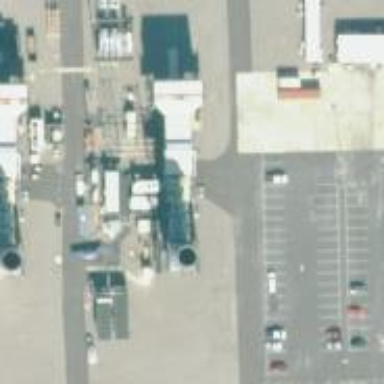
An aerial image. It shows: Gas turbine power generator.